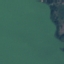
Land use / land cover class: SeaLake